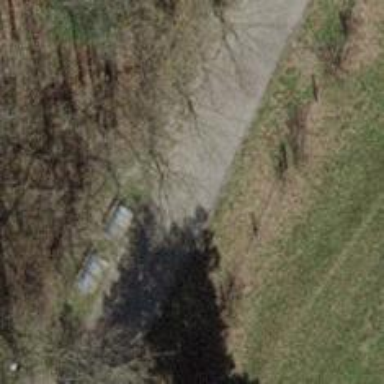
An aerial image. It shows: Bench.